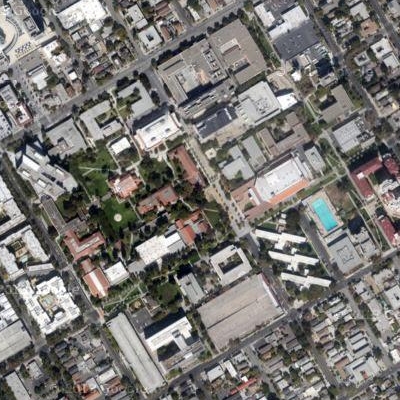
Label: Industry